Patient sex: M
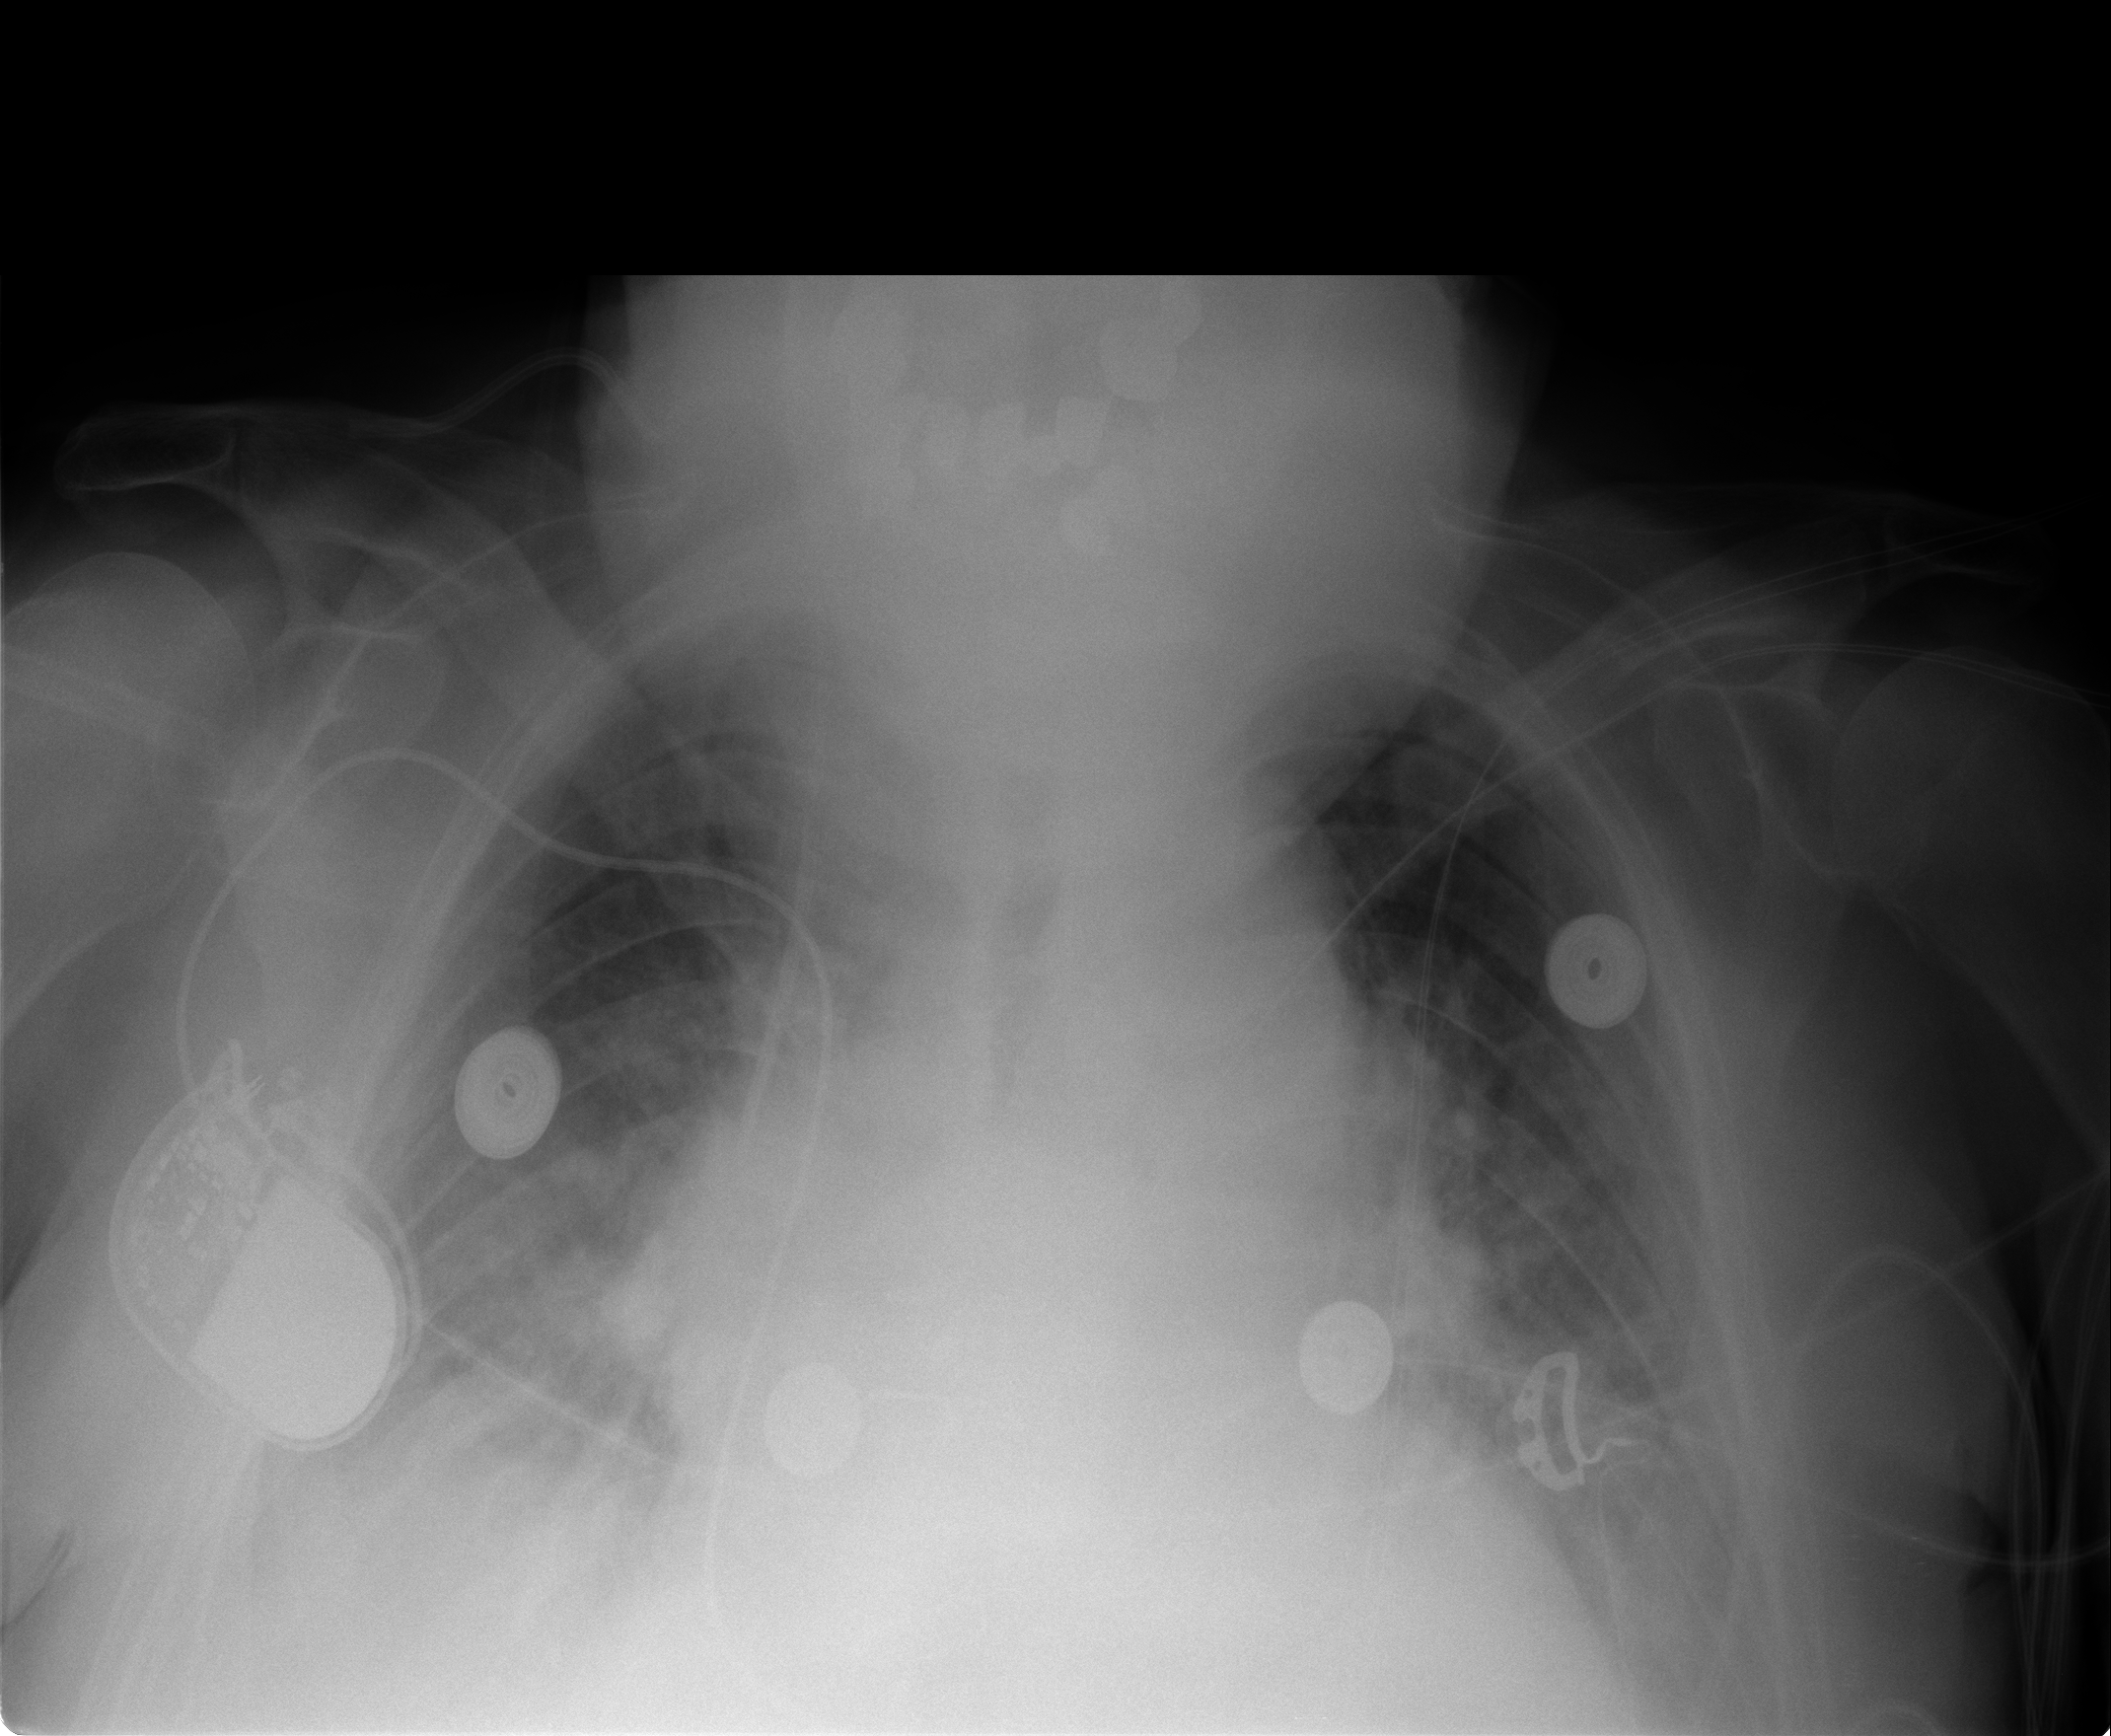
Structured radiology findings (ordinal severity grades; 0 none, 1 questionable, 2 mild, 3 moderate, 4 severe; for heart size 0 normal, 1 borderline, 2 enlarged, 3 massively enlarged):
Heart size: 2
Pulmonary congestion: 3
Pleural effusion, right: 2
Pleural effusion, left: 2
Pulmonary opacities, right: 2
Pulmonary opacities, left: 0
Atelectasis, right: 2
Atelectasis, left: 0